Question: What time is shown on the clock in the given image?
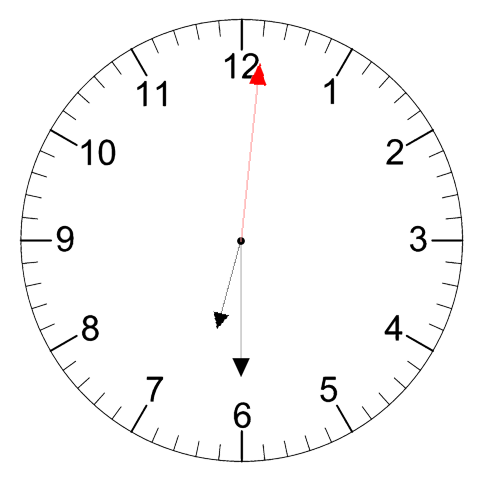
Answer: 06:30:01